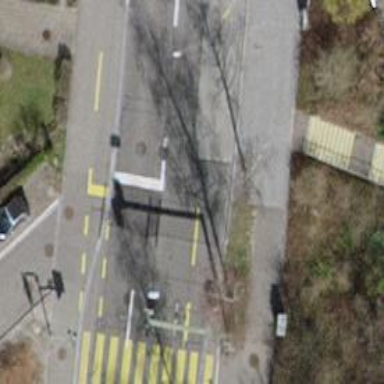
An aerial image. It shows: Secondary road with asphalt surface. It has trolley wires and track cycleway on the right side.